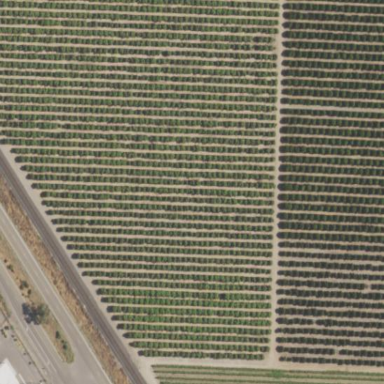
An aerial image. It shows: Orchard with nectarine trees.